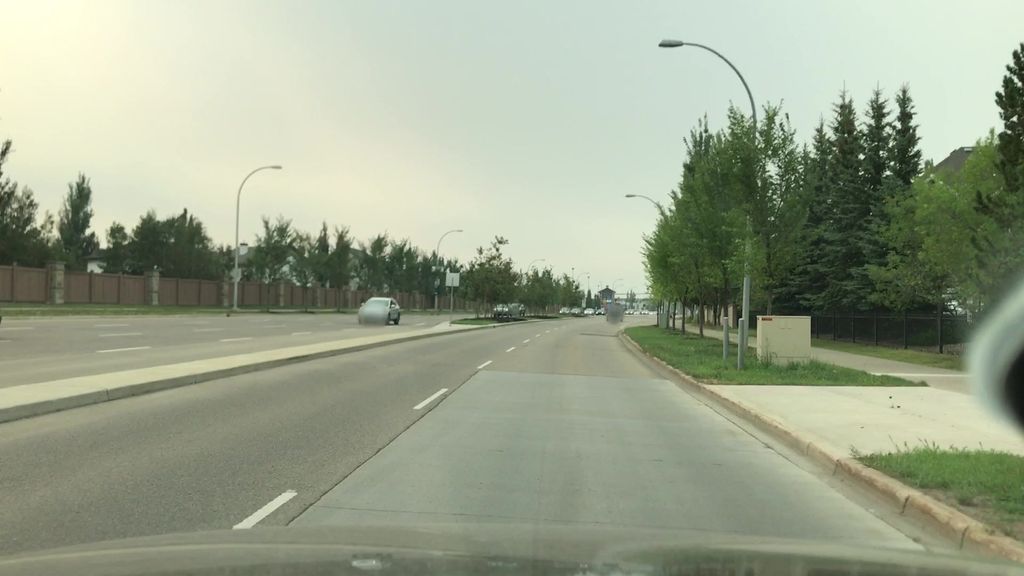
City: edmonton